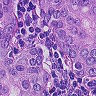
Metastatic tissue present: yes